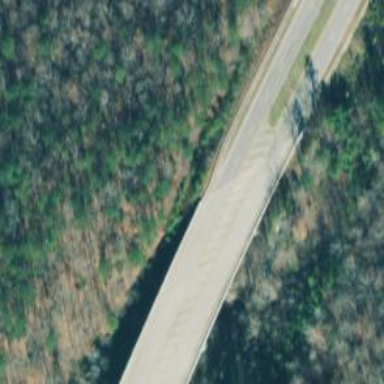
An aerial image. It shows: Tertiary road passing over bridge.